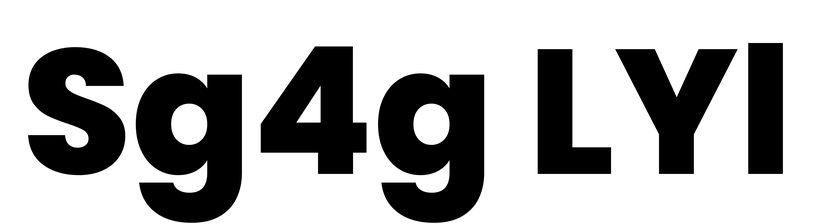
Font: Poppins-ExtraBold